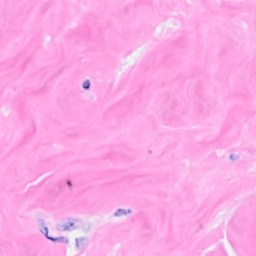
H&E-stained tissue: Breast